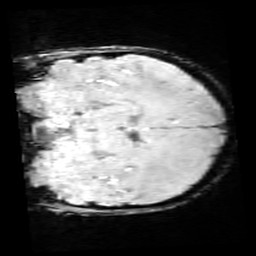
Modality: SWI
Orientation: coronal
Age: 11
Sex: female
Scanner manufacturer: siemens
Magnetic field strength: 3 T
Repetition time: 0.027 s
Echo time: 0.02 s